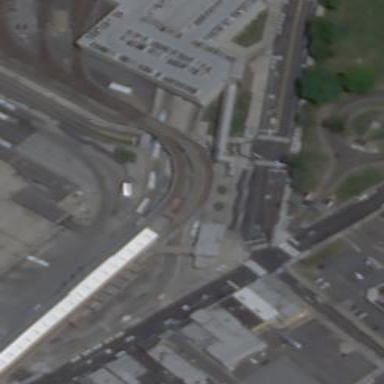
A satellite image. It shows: Building serving as bus station.